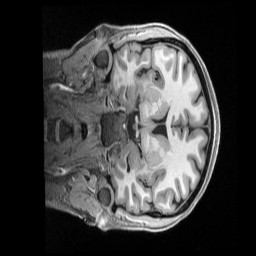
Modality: T1w
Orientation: coronal
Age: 30
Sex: female
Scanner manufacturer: siemens
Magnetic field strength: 3 T
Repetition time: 2.5 s
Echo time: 0.00296 s